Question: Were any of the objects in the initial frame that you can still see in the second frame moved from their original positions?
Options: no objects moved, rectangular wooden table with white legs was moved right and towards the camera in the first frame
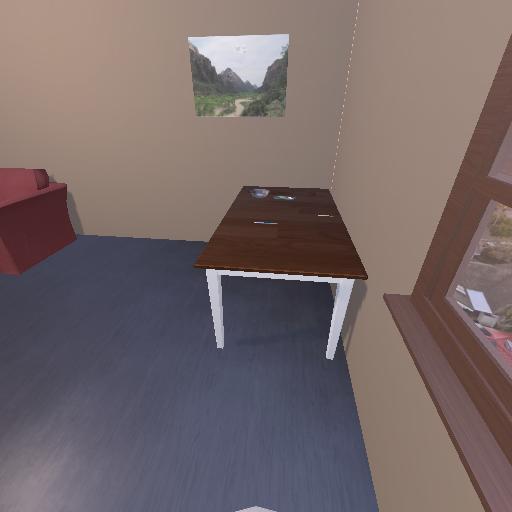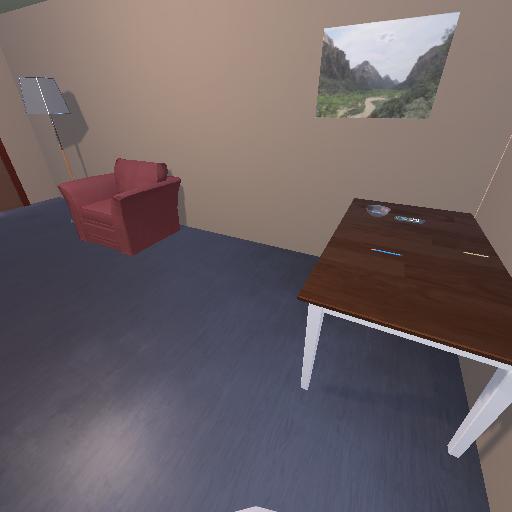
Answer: no objects moved